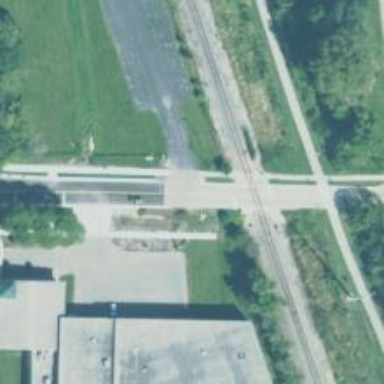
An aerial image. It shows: Crossing for the railway.